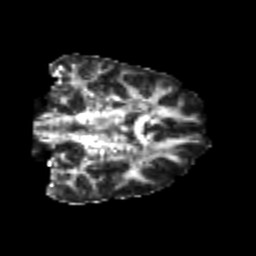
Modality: FA
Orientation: coronal
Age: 24
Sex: female
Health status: healthy
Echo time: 0.074 s